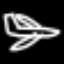
Label: airplane